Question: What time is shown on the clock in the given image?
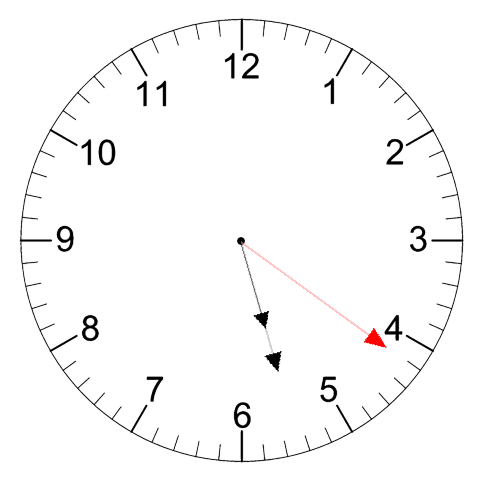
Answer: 05:27:21